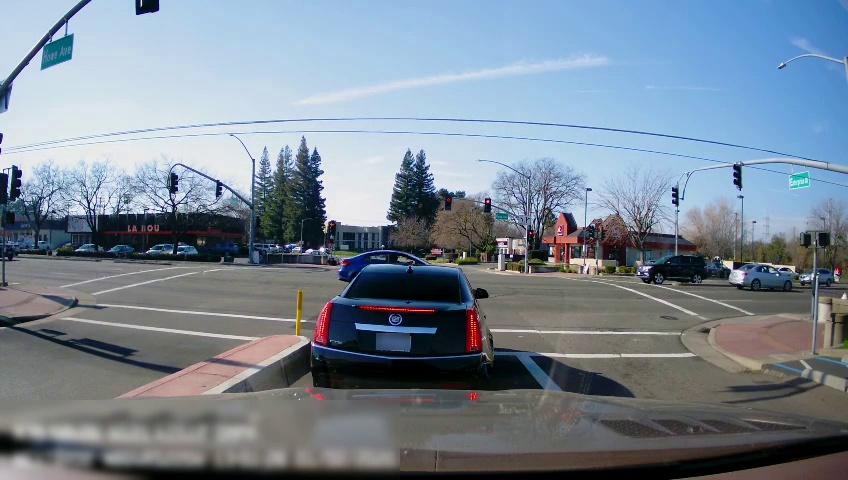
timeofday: Day
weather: Sunny
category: Drivable Space
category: Vehicles | SUV
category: Vehicles | Car
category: Vehicles | Car
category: Vehicles | Car
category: Vehicles | SUV
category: Vehicles | Truck
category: Vehicles | Car
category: Vehicles | Car
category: Vehicles | Car
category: Vehicles | Car
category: Lanes | Opposite Lane
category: Lanes | Current Lane
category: Traffic | Lights
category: Traffic | Signs
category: Traffic | Lights
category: Traffic | Lights
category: Traffic | Lights
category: Traffic | Lights
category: Traffic | Lights
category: Traffic | Lights
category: Traffic | Lights
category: Traffic | Lights
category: Traffic | Signs
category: Traffic | Lights
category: Traffic | Lights
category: Traffic | Lights
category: Traffic | Lights
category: Traffic | Lights
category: Traffic | Signs
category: Traffic | Lights
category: Traffic | Lights
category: Traffic | Lights